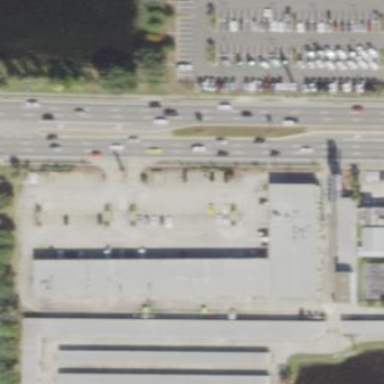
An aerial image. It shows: Retail area.